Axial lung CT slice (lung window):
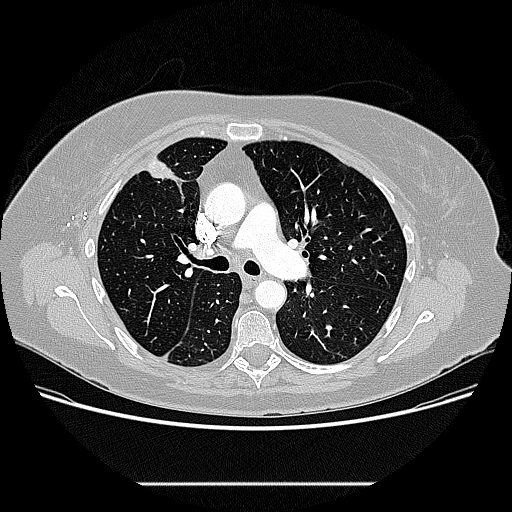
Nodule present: no